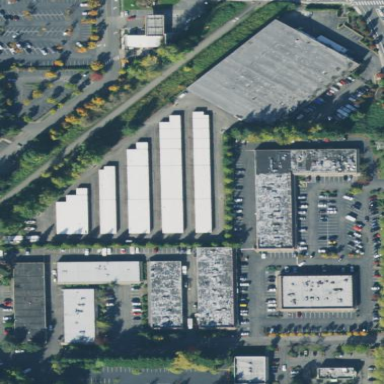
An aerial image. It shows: Retail area.